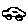
Label: car